Question: I'm using facebook sdk to share details to facebook and it works fine. Now my question, is there a way to set description to "What's on your mind?" text field.

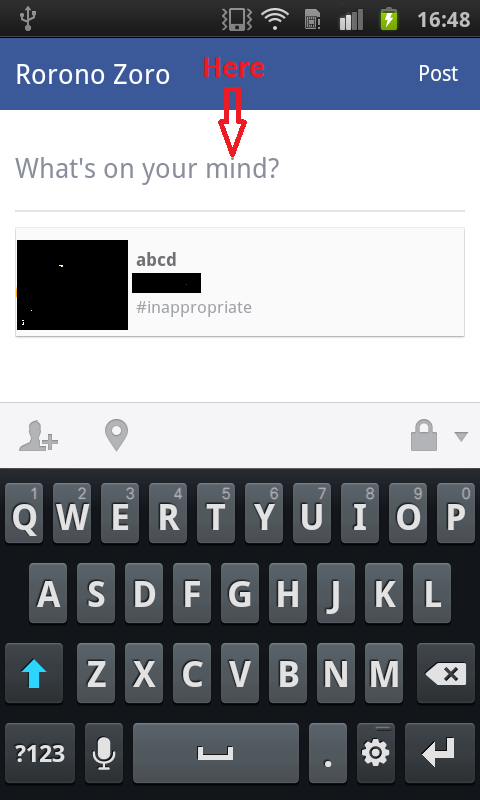
Answer: <URL>.
They have removed this purposely in the UI Dialogs. If you are posting a feed using the <URL>, then only you can populate the message with 'message' parameter.
The 'abcd' text is the description of the link that you (or the link admin) have provided; but the message is related to user and in case of dialogs, facebook expects that the user himself should give any message if he wants to, it should not be app-written.